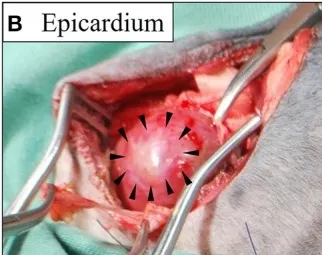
Epicardium. During surgery. Multiple white nodules (arrows in A) and plaques (arrowheads in B) were identified on the surface of the thickened pericardial sac and the epicardium, respectively.
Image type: medical_photograph (other_medical_photograph)